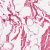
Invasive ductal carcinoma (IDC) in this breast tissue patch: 0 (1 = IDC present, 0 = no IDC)